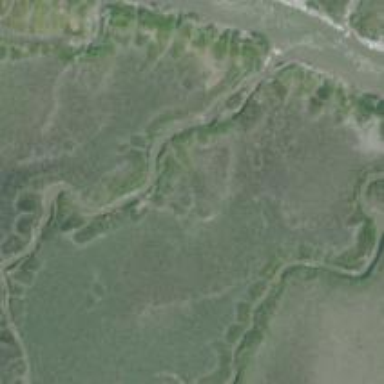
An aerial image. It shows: Saltmarsh wetland area.